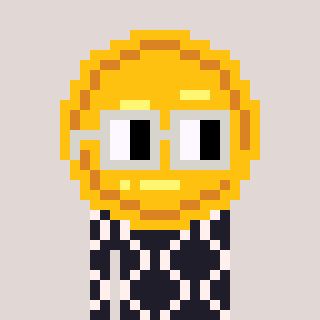
a pixel art character with square light gray glasses, a medal-shaped head and a grayscale-colored body on a warm background